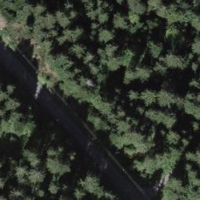
EUNIS habitat code: 43
Species observed at this site:
Vaccinium myrtillus